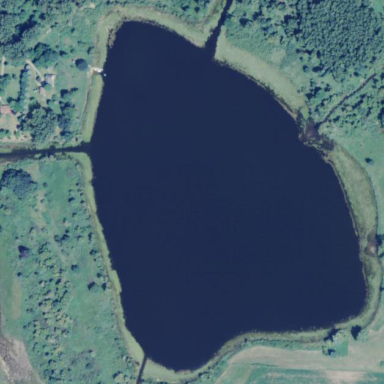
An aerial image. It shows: Serene lake surrounded by nature.